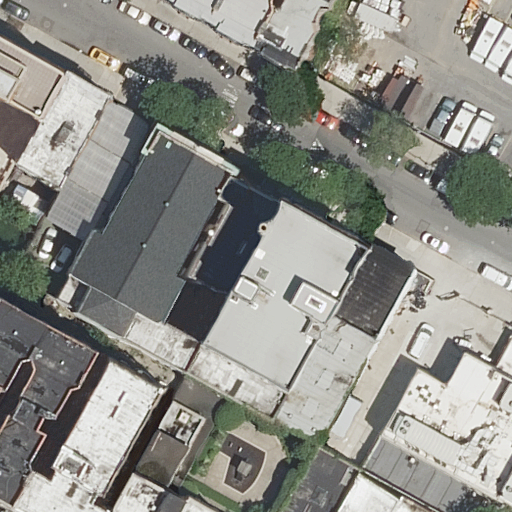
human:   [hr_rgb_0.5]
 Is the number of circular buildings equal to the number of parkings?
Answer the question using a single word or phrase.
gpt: no

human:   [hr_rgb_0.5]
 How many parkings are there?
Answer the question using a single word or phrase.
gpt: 1

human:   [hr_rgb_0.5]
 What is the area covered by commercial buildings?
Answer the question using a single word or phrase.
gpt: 0m2

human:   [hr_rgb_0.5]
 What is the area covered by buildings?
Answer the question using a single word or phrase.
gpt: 4920m2

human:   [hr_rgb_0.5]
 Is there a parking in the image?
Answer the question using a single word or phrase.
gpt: yes

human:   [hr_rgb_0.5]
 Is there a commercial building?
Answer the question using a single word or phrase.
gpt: no

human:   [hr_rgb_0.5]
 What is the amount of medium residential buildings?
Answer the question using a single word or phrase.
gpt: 10

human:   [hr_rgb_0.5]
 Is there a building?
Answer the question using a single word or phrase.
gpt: yes

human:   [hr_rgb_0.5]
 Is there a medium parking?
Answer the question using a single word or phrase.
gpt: no

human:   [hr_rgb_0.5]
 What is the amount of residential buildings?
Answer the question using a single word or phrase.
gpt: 18

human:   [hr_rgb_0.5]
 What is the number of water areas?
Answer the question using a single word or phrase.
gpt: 0

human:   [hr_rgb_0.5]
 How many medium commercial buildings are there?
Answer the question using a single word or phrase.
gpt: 0

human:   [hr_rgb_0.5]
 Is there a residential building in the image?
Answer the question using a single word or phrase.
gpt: yes

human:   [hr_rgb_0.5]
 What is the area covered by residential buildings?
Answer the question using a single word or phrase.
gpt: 4920m2

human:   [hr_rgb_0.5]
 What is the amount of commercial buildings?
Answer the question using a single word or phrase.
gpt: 0

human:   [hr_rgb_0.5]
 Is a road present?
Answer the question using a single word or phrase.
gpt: yes

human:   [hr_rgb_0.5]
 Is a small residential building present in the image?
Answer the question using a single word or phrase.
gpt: yes

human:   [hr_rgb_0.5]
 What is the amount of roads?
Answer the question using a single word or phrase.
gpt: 2

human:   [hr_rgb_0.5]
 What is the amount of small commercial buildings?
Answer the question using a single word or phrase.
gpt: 0

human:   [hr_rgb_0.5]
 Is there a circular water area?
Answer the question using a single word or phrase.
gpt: no

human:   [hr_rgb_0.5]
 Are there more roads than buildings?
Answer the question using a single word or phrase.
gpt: no

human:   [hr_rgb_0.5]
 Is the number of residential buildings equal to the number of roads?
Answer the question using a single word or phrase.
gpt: no

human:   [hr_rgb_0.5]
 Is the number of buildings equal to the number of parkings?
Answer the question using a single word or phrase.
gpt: no

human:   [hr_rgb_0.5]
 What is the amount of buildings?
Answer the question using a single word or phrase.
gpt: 18

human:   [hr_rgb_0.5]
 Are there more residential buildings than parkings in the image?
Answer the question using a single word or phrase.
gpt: yes

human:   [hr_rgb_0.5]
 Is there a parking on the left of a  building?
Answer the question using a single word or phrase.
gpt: no

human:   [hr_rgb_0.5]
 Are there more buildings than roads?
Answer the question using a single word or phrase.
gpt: yes

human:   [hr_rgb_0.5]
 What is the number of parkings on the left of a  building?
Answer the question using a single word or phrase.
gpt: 0

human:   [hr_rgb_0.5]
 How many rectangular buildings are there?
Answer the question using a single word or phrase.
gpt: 11

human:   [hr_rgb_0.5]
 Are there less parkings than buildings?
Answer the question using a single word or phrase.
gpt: yes

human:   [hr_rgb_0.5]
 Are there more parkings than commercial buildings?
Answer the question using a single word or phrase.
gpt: yes

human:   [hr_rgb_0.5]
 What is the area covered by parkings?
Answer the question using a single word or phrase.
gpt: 996m2

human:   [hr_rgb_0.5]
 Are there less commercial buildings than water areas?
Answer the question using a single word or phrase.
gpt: no

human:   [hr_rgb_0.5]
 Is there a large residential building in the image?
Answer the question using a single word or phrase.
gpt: yes

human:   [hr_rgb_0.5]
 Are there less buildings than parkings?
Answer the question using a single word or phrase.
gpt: no

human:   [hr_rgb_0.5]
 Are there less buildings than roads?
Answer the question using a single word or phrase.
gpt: no

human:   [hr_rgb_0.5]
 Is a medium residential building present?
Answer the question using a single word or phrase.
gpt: yes

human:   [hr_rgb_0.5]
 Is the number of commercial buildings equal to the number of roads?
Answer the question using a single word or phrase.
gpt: no

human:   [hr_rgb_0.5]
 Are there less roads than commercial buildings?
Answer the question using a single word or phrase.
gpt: no

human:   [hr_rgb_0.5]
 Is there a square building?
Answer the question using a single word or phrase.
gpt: no

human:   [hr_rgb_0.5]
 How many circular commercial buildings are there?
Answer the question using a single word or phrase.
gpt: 0

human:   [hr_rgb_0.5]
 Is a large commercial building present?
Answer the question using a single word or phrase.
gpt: no

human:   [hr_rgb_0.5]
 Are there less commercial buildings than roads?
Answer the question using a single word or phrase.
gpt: yes

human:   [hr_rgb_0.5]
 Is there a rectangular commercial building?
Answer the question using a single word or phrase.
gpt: no

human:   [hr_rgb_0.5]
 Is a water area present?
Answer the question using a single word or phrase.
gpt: no

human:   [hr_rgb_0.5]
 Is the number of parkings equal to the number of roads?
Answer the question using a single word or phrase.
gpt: no

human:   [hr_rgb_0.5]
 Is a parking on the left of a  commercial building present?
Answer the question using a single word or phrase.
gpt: no

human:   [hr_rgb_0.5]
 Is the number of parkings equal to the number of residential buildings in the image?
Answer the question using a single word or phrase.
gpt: no

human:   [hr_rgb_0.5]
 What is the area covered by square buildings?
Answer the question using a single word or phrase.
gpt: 0m2

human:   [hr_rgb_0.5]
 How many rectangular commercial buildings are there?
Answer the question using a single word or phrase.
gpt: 0

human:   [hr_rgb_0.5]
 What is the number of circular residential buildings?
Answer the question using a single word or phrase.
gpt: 0

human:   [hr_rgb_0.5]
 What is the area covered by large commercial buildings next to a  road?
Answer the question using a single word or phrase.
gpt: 0m2

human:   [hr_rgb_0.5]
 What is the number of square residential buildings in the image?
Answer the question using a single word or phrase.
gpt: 0

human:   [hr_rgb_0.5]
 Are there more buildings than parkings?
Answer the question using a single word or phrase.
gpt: yes

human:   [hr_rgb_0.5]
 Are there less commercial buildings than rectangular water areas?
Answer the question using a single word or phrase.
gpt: no

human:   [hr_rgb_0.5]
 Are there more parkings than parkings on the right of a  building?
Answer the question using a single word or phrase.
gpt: no

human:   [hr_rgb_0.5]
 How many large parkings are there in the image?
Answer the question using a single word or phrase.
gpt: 1

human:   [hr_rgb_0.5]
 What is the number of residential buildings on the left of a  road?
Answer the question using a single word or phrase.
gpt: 17

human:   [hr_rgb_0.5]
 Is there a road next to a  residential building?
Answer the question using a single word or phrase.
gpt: yes

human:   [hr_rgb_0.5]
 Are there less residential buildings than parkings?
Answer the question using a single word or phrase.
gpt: no

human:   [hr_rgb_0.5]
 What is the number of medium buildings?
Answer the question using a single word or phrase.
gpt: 10

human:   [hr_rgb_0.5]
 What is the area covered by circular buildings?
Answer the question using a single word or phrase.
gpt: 0m2

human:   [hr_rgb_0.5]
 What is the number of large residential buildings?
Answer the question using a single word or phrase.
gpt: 3

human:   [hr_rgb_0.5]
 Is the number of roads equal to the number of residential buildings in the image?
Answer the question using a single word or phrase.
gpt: no